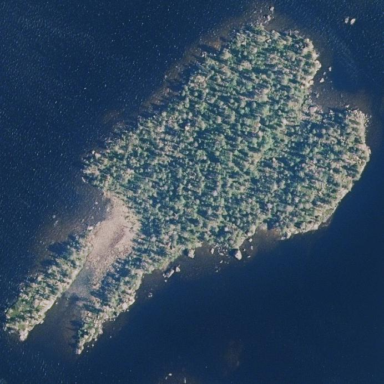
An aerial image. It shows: Islet.